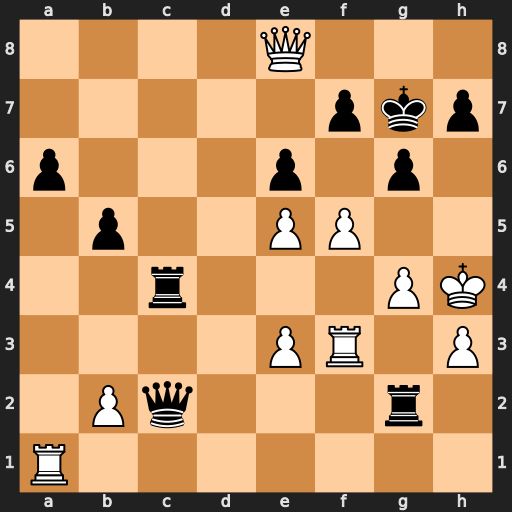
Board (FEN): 4Q3/5pkp/p3p1p1/1p2PP2/2r3PK/4PR1P/1Pq3r1/R7
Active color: w
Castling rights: -
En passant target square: -
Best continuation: f6+ Kh6 Qf8#